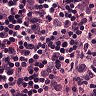
Metastatic tissue present: yes